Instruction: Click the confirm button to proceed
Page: seats
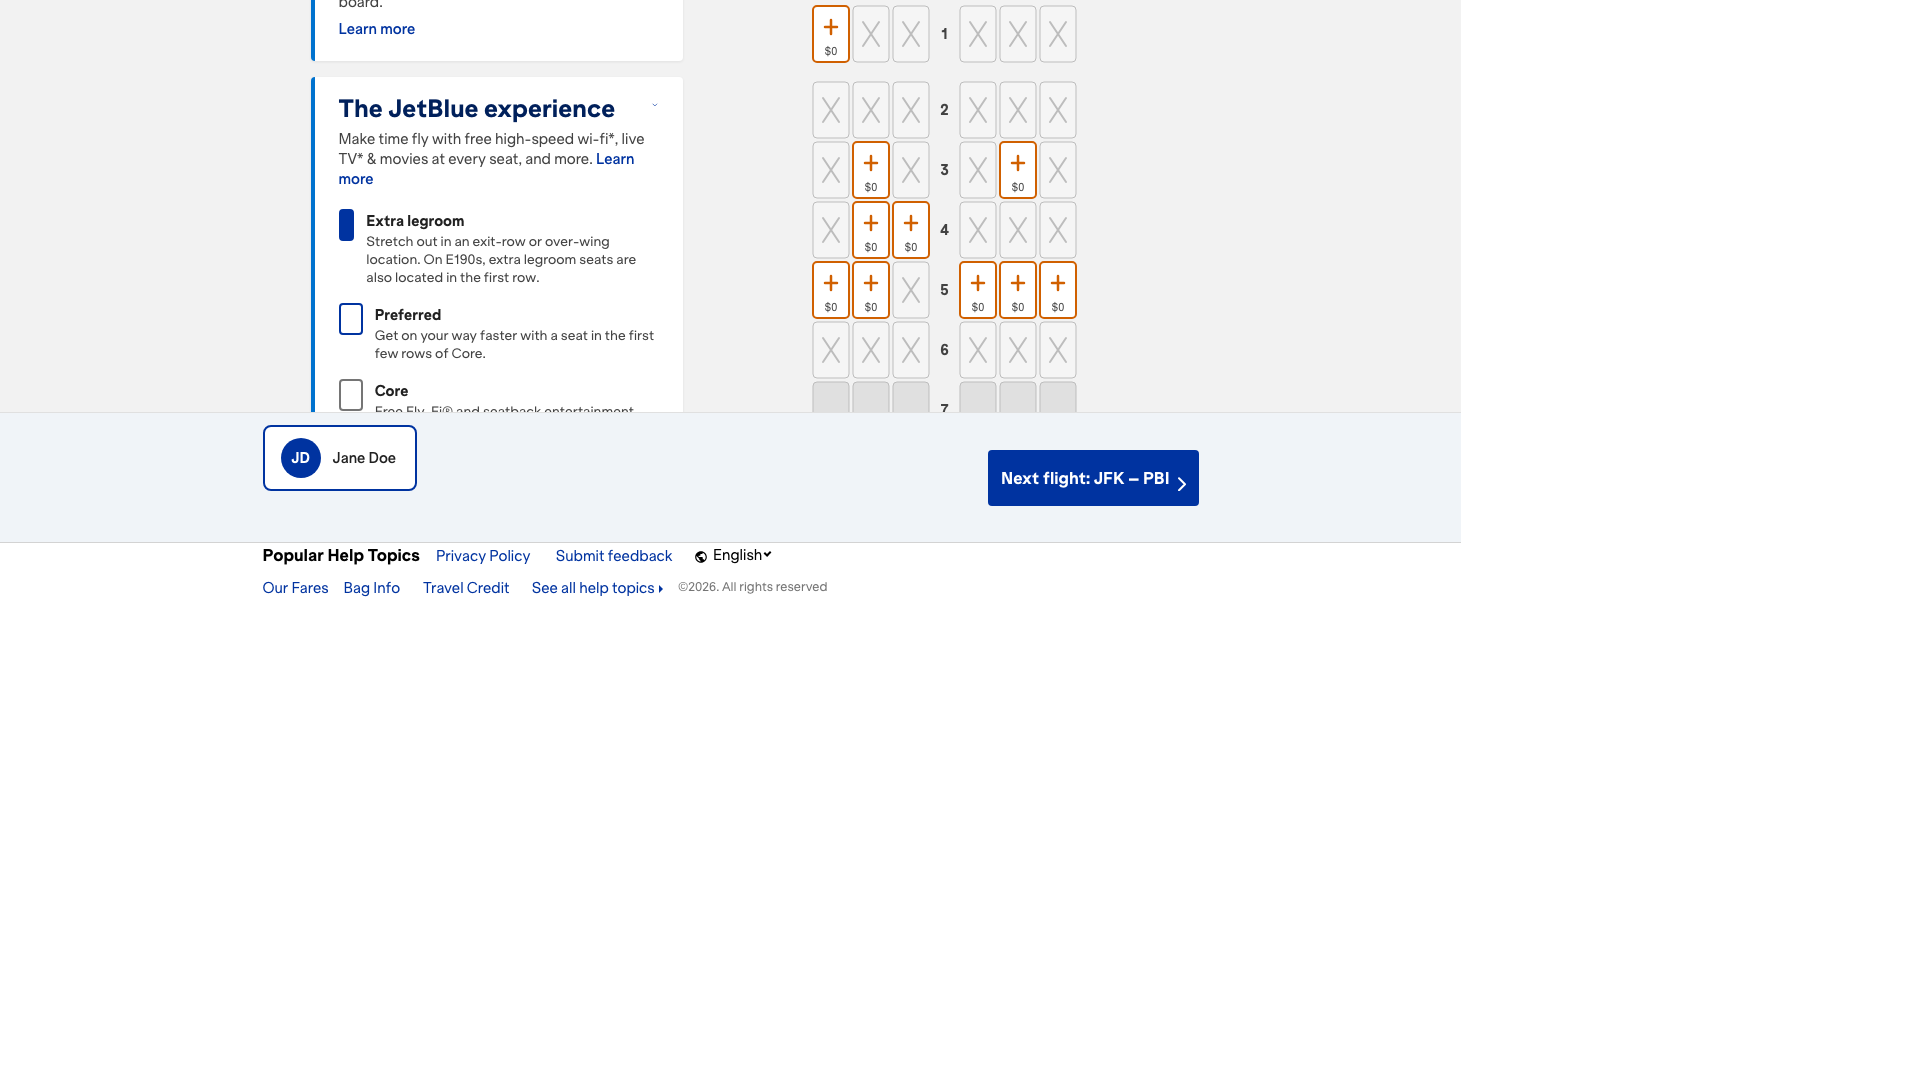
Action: click